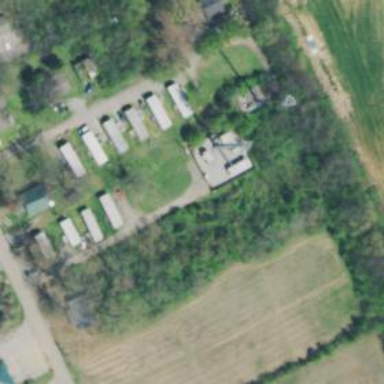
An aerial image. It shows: Residential area known as trailer park.